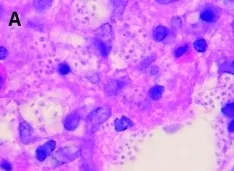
Bone marrow examination of patient A bone marrow biopsy specimen showing numerous oval-shaped intracellular and extracellular microorganisms (A and B). Hematoxylin and eosin stain, 1,000x.
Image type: pathology (h&e)